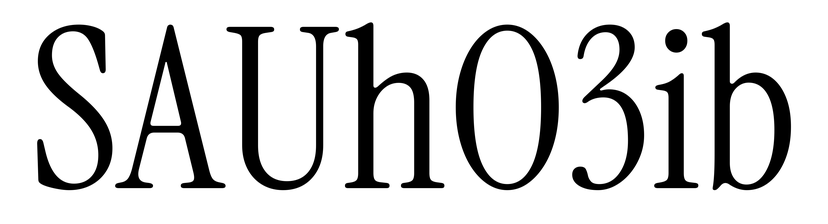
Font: InstrumentSerif-Regular